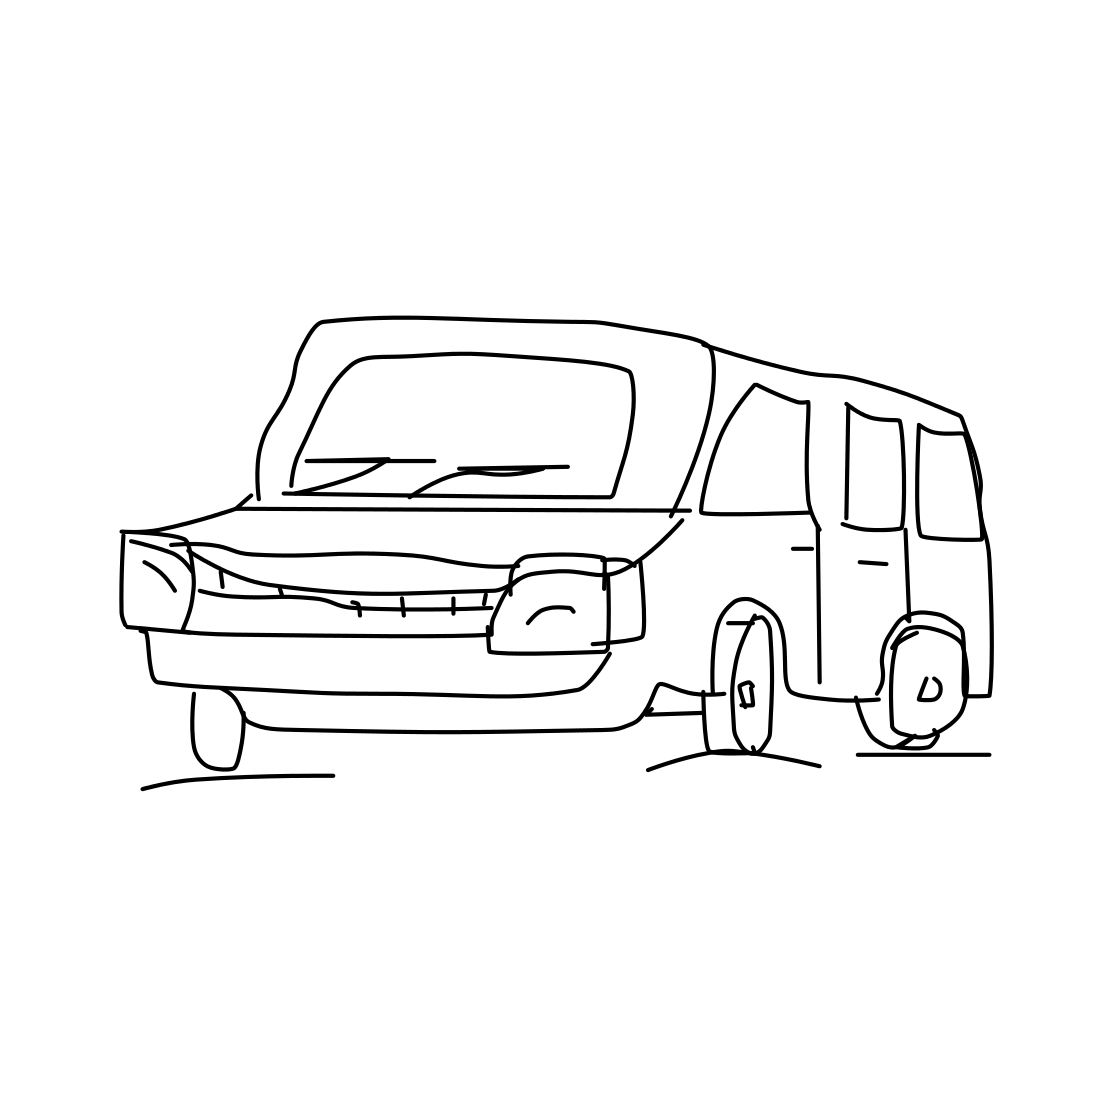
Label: suv